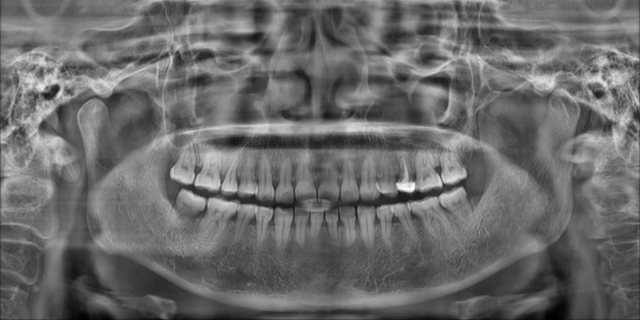
adult